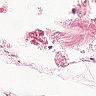
Metastatic tissue present: no